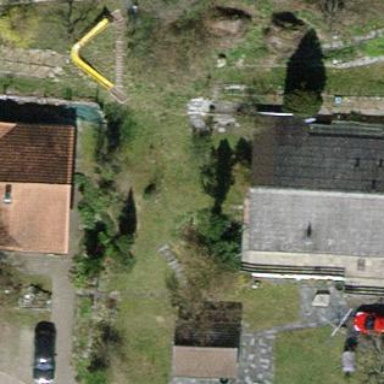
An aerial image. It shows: Detached building with gabled roof.